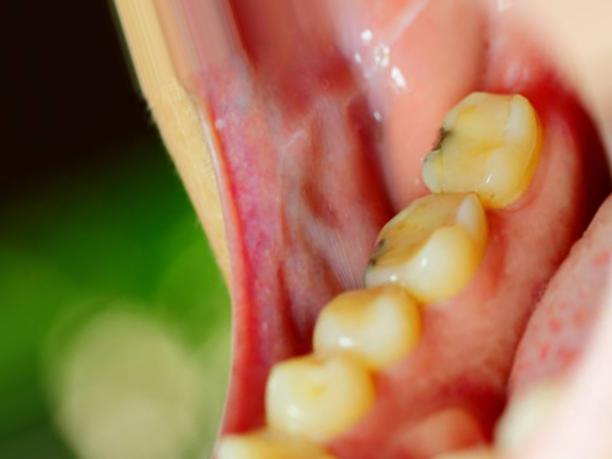
Condition: Caries